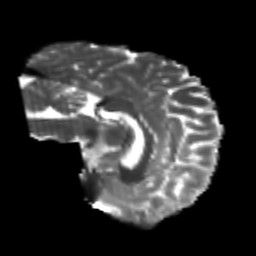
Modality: T2w
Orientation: sagittal
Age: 20
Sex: female
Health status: healthy
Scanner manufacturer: philips
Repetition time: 7.387 s
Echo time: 0.08599 s